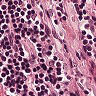
Metastatic tissue present: no